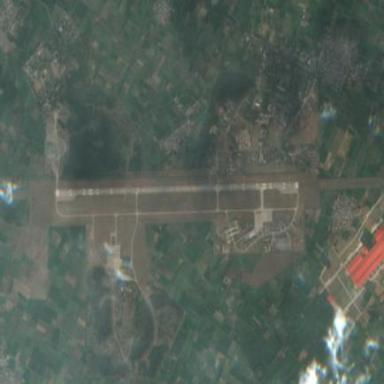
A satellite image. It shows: Military airfield with surrounding wall. It is located within aerodrome.